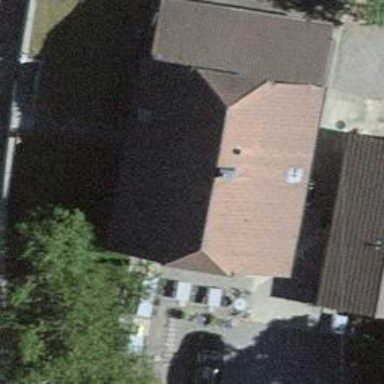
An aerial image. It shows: Restaurant.